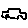
Label: car